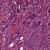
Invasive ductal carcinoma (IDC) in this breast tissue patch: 1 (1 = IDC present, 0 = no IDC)